Aerial crown-view tile of a tropical tree (Barro Colorado Island, Panama), acquired 20250715:
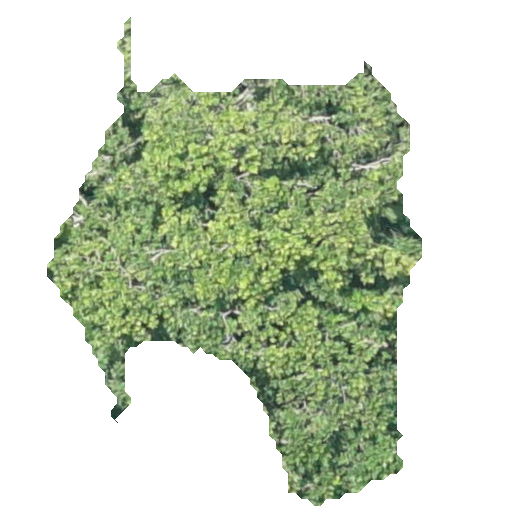
Species: Anacardium excelsum
GBIF accepted scientific name: Anacardium excelsum
Crown area: 155.327 m²